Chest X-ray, PA view. Patient: 59 years old, sex F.
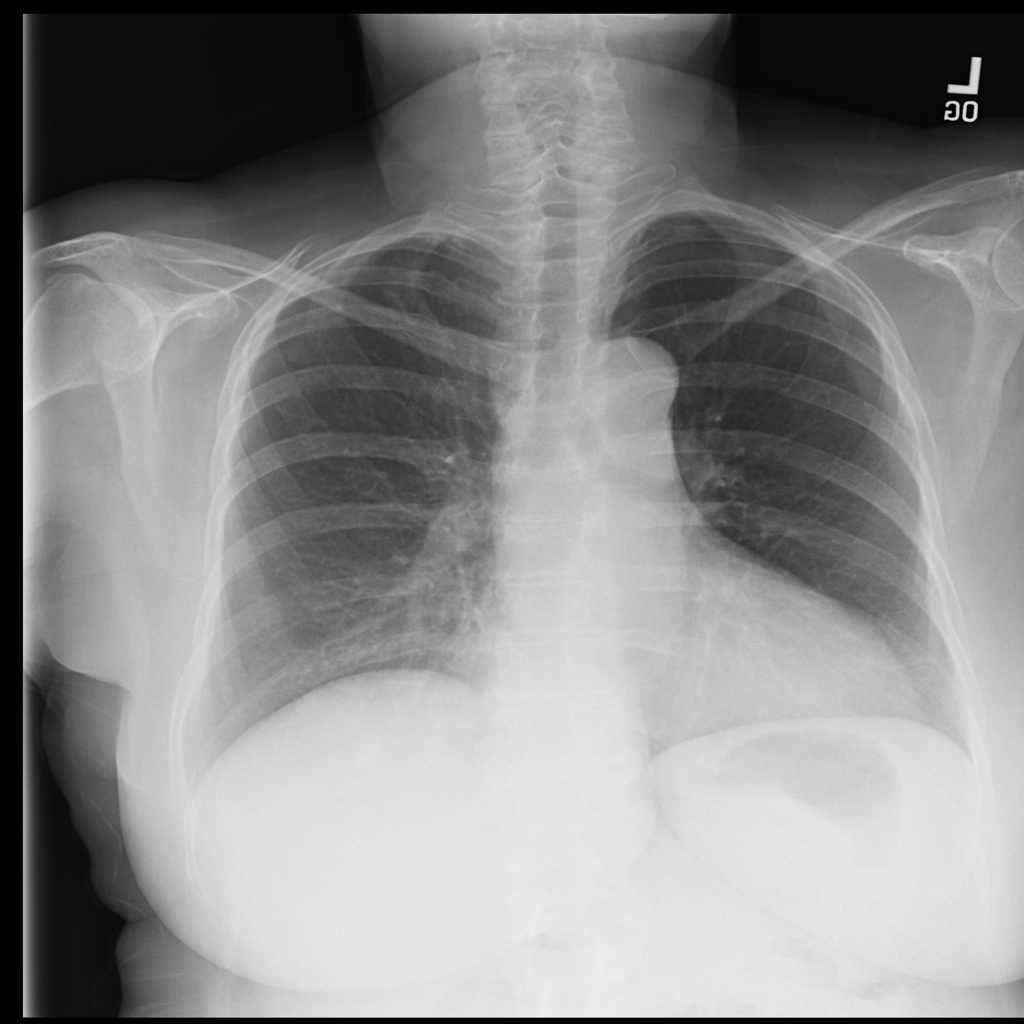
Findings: Infiltration